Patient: sex F, age 39
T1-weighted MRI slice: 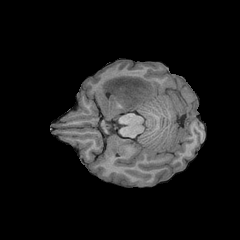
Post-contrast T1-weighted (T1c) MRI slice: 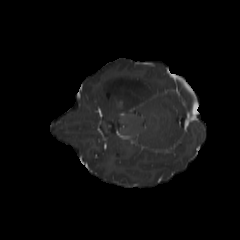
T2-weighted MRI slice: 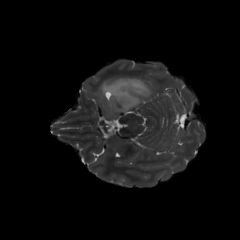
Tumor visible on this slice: yes
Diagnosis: Astrocytoma, IDH-mutant
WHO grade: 4